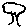
Label: tree